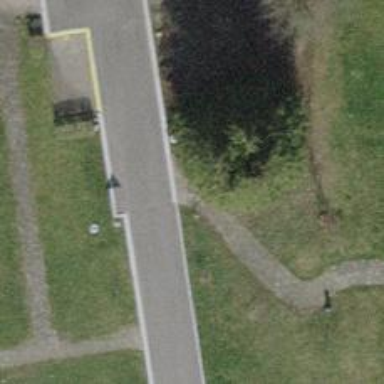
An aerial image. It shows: Cycle barrier.